八年级 · 度量几何学
, 在 $A B C$ 中, $\angle A=70^{\circ}, \angle B=60^{\circ}$, 点 $D$ 在 $B C$ 的延长线上, 则 $\angle A C D$ 等于

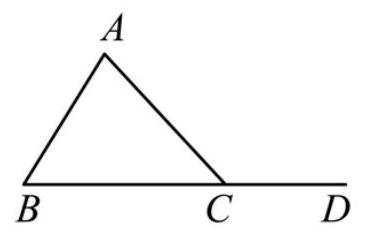
答案: $130^{\circ}$